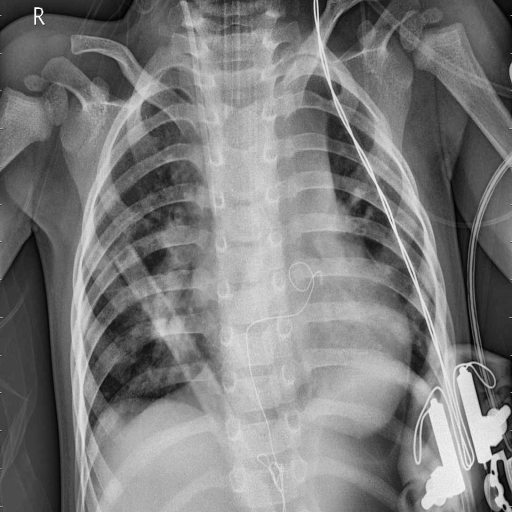
Finding: PNEUMONIA